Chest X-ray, PA view. Patient: 61 years old, sex M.
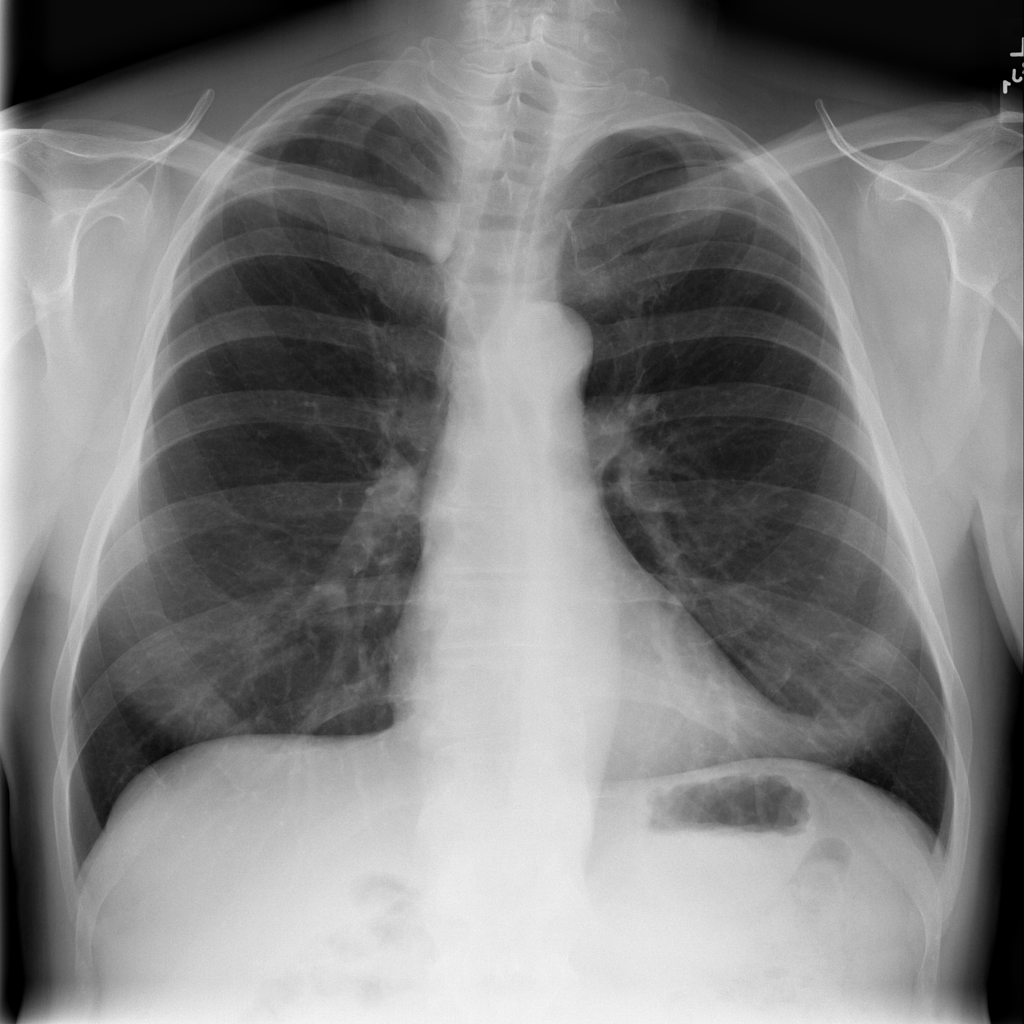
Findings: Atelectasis